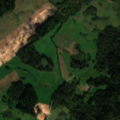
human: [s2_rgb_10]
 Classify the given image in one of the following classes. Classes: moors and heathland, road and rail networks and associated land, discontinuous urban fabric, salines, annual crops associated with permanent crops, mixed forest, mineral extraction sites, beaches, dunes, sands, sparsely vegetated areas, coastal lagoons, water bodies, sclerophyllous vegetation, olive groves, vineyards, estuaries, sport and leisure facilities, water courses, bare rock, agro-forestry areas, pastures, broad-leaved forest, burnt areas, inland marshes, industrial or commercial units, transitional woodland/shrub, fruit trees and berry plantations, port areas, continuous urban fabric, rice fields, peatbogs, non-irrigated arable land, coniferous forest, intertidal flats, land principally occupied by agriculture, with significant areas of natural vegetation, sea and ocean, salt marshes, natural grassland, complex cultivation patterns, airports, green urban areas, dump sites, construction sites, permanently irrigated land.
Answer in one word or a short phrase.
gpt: non-irrigated arable land, complex cultivation patterns, land principally occupied by agriculture, with significant areas of natural vegetation, mixed forest